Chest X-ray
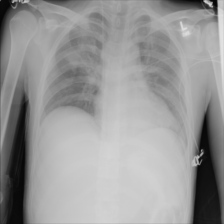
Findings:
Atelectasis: negative
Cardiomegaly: negative
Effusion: negative
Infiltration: negative
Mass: negative
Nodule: negative
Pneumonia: negative
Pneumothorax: negative
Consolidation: negative
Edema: negative
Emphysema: negative
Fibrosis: negative
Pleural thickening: negative
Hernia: negative